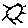
Label: sun